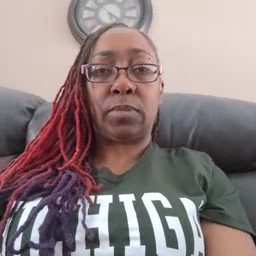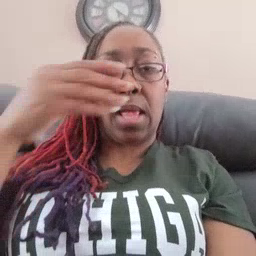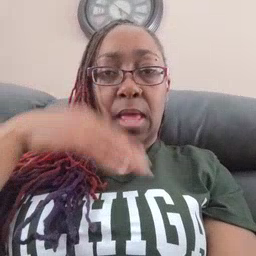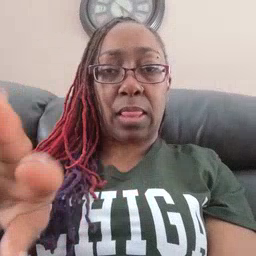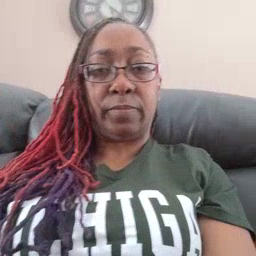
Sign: elephant